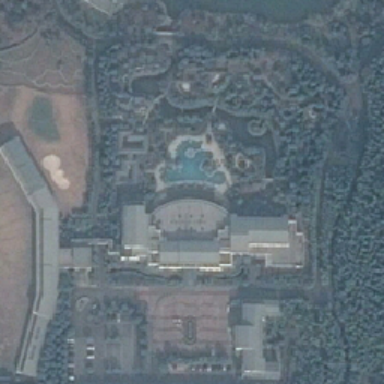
The swimming pool is surrounded by lush trees beside the beach .